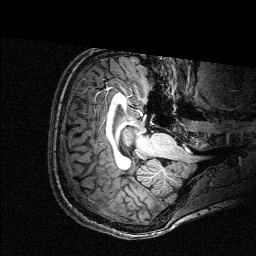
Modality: T1w
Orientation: axial
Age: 25
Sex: male